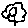
Label: flower